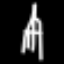
Label: The Eiffel Tower